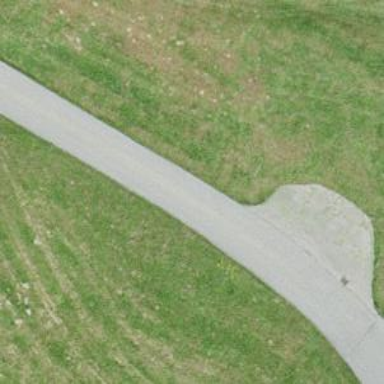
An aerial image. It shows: Paved track with Grade 1 surface.